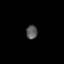
Tissue: skin
Cell type: Myeloid cells
Senescence score: 0.7222
Nuclear area (px): 151
Mean DAPI intensity: 88.497